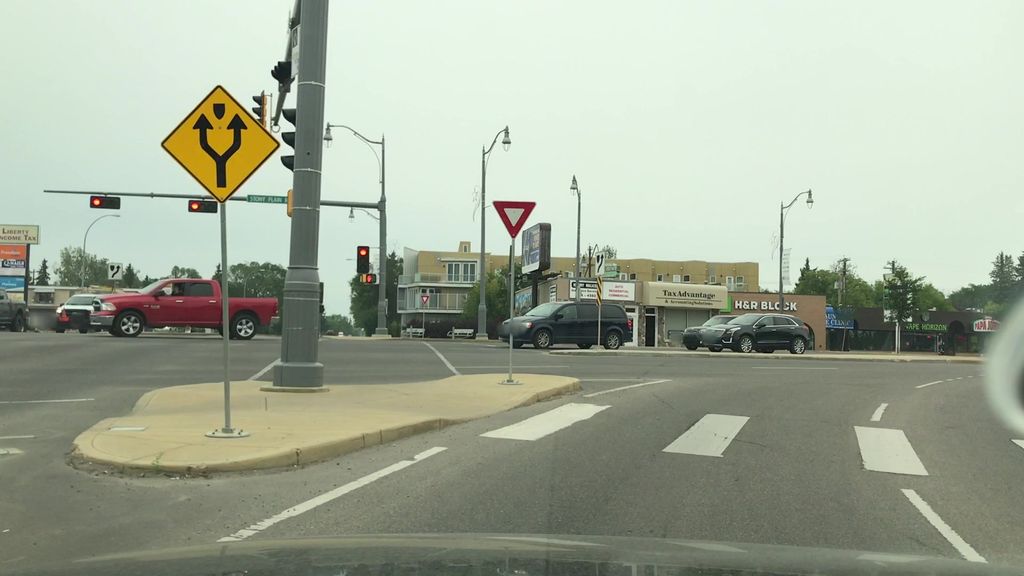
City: edmonton